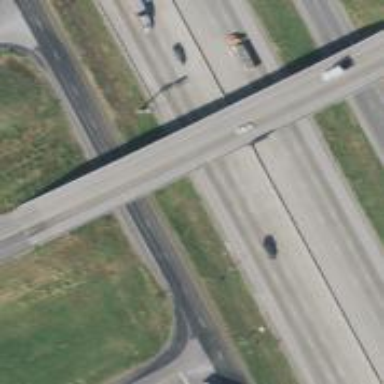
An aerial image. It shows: Motorway junction.